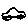
Label: car